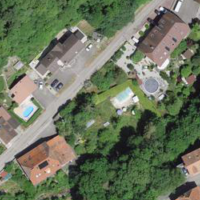
EUNIS habitat code: 54
Species observed at this site:
Euonymus europaeus
Geum rivale
Corylus avellana
Fagus sylvatica